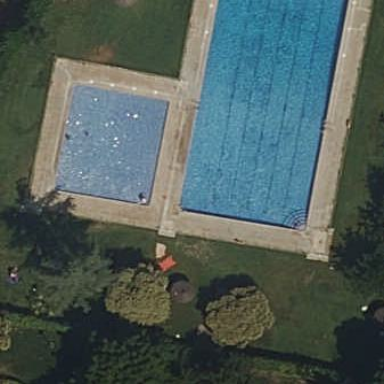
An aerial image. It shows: Swimming pool located in leisure land.